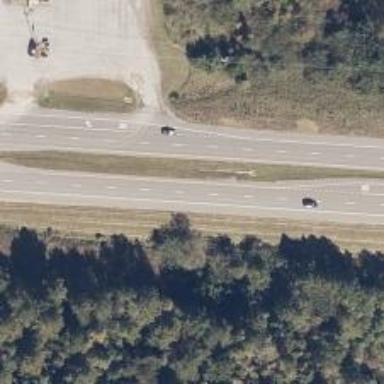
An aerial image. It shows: Primary highway with asphalt surface that includes dual carriageway.